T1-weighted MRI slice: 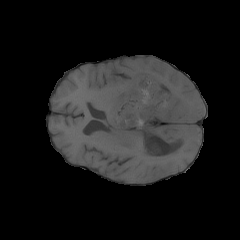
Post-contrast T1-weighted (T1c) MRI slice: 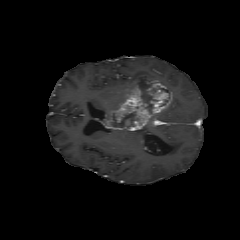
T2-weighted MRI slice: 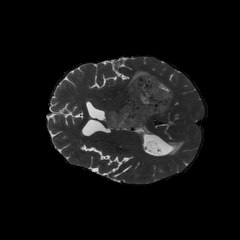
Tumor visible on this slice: yes